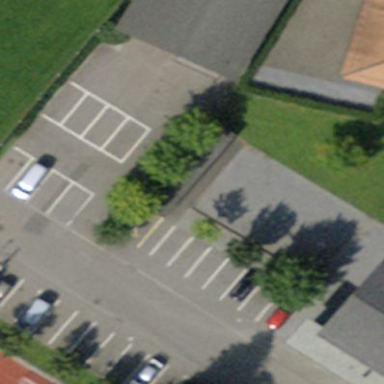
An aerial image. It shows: Pitch designated for boules game.